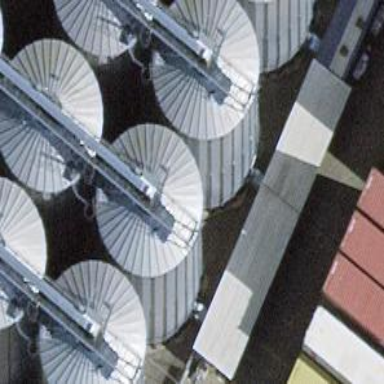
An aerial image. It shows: Storage tank that is man-made.